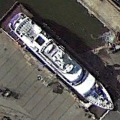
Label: Megayacht